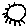
Label: sun